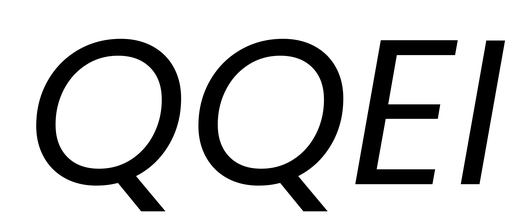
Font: Poppins-Italic